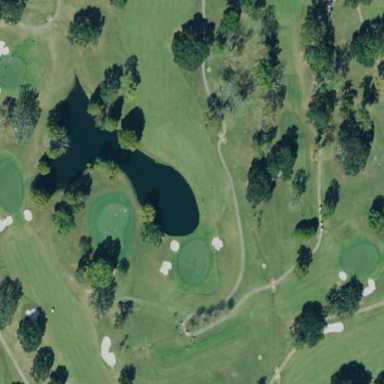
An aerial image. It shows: Pond serving as water hazard for golf course. The pond is natural water feature.